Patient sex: M
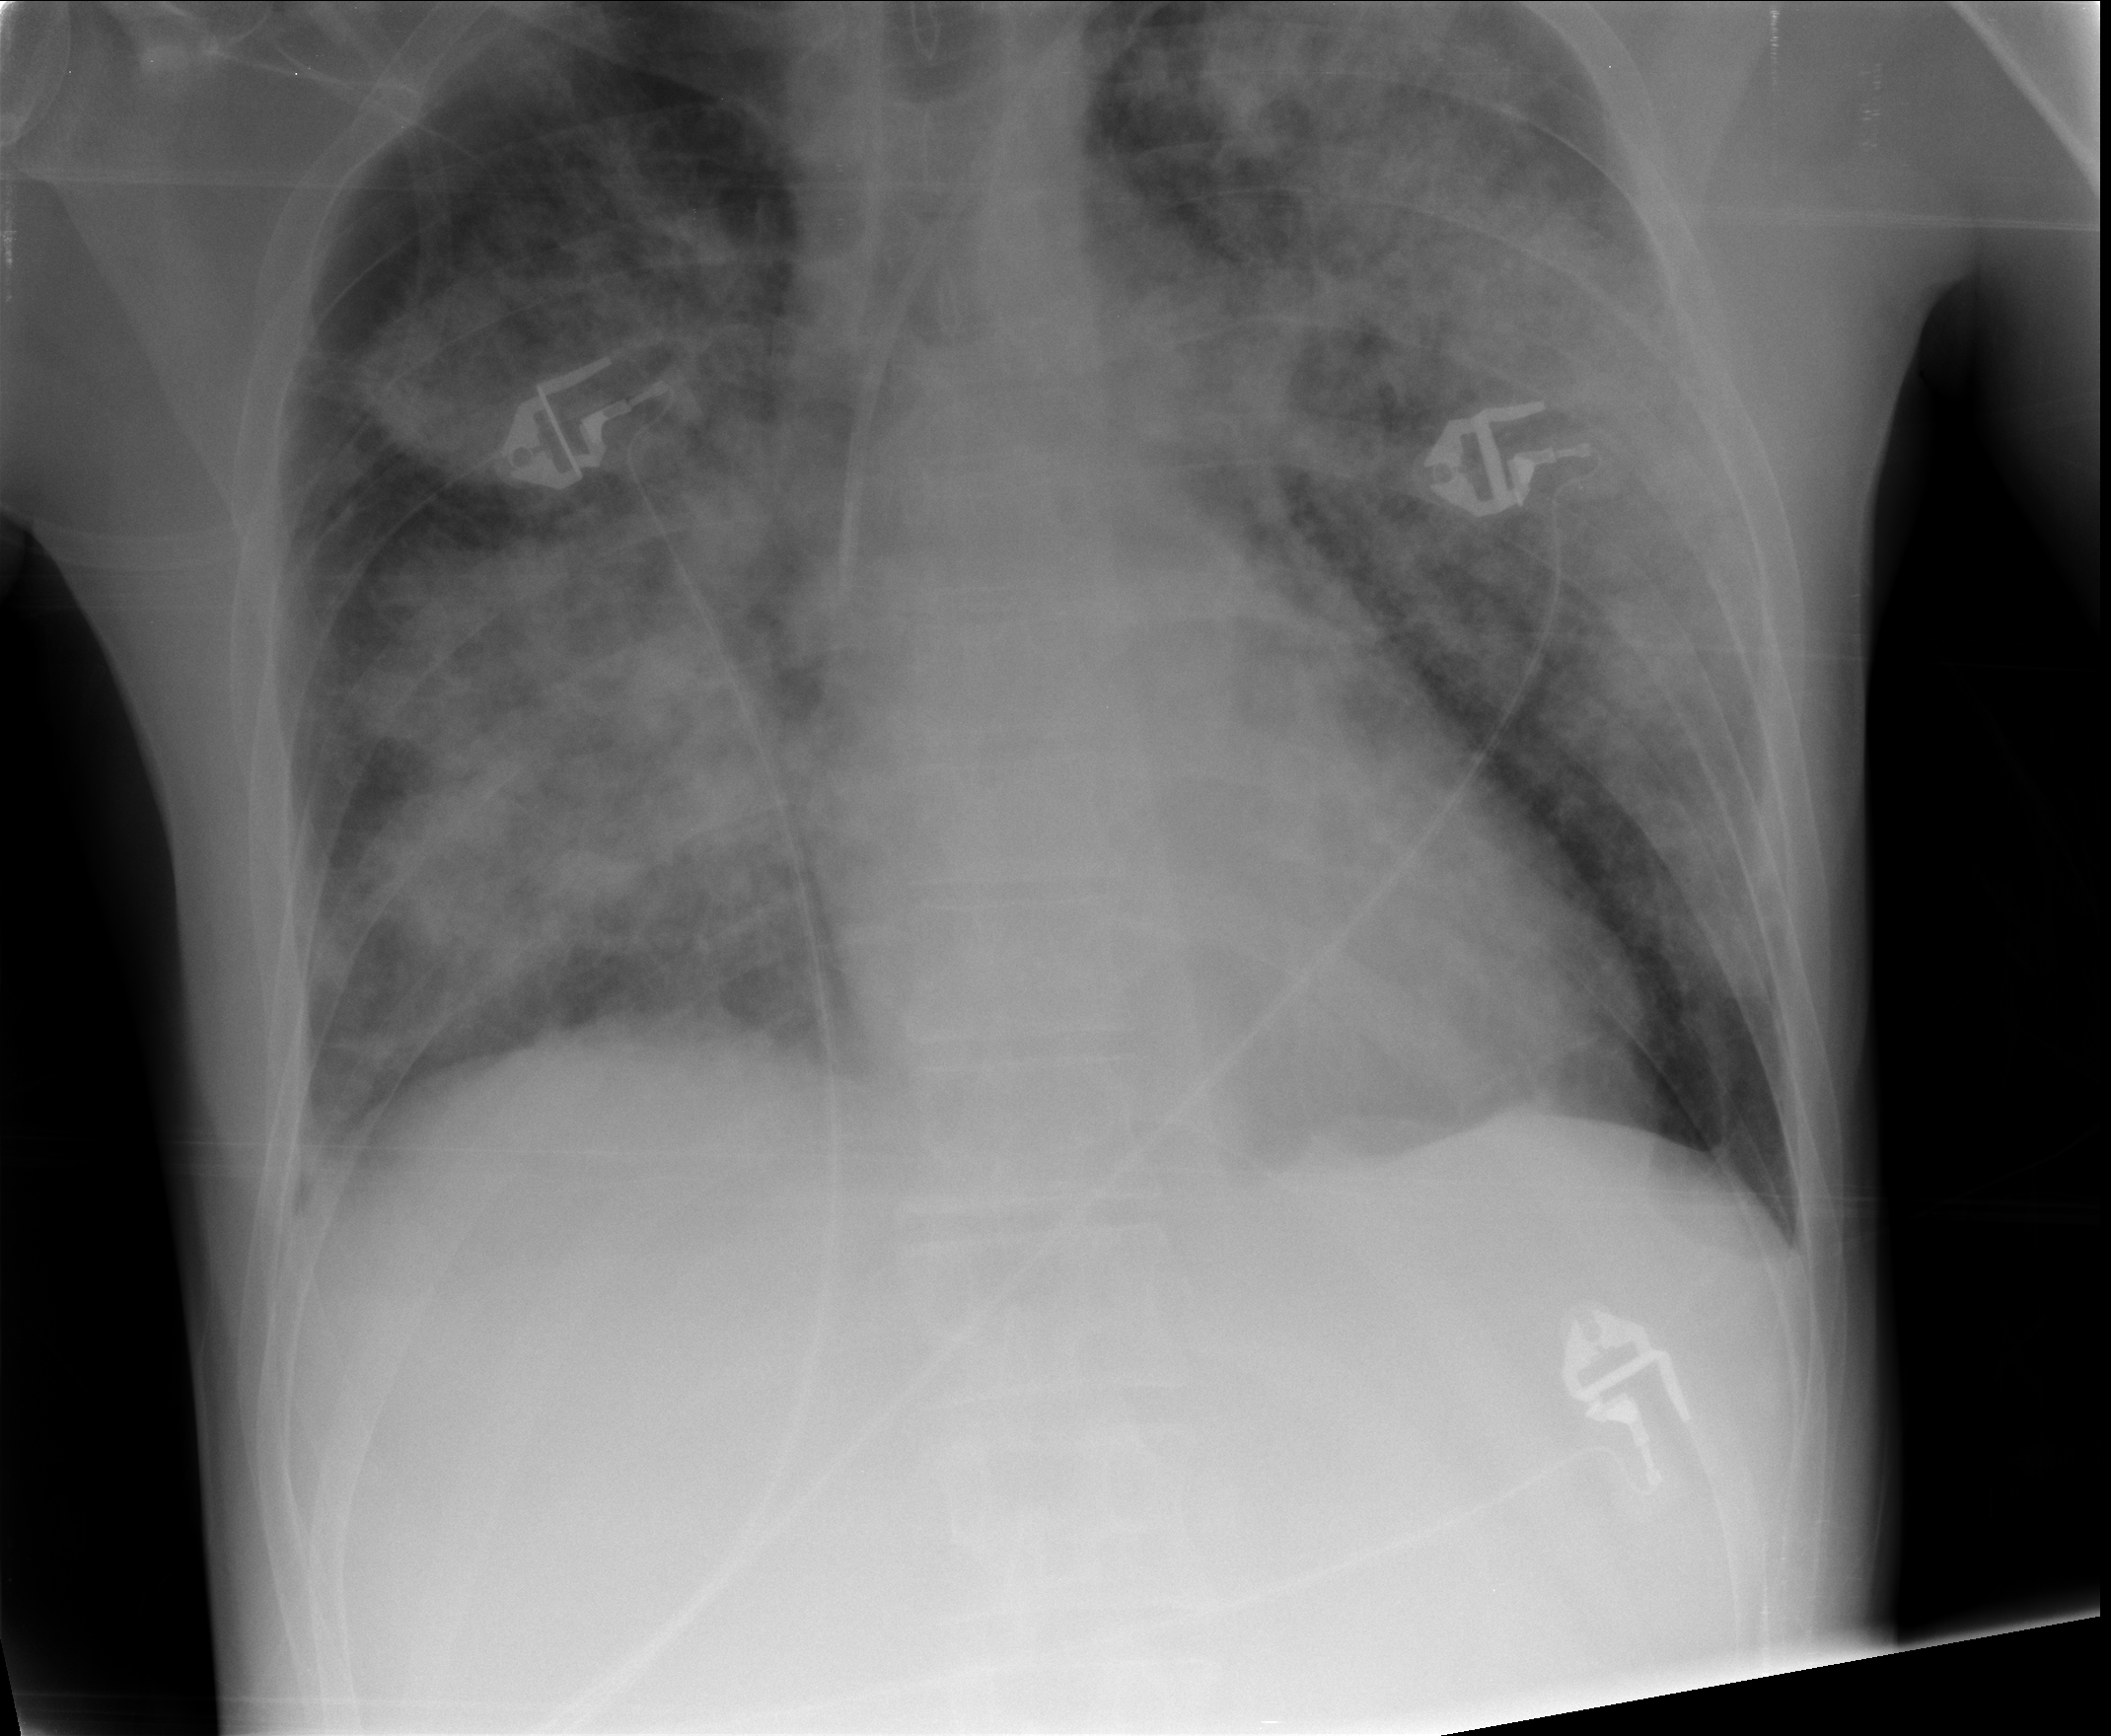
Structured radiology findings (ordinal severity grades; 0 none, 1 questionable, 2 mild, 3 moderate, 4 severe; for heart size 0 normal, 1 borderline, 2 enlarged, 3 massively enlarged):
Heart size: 0
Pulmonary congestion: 2
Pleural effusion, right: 0
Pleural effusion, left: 0
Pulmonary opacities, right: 4
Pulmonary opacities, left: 4
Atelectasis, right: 3
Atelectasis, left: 3